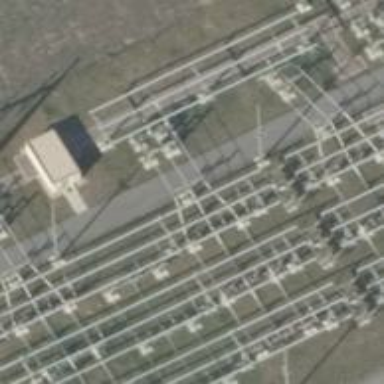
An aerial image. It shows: Power line with three cables in bay configuration.